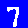
Digit: 7